Question: I couldn't find the answer to this in the multitude of similar, but not quite the same questions on the site. Let's say I have a character string in a variable, which is a direct representation of the plotmath expression I want to use, e.g. '"R^2"'. How can I substitute that into an 'expression' so it's rendered as plotmath? I'm going crazy trying every combination but I can't get it to work...
'''
# What I want...
mn <- "R^2"
# Using expression directly to show what I'd like to get
plot( 1 , main = expression(R^2) )
'''

'''
# What I tried to substitute the value of 'mn' into an expression
plot( 1 , main = expression( mn ) )
plot( 1 , main = bquote( .(mn) ) )
plot( 1 , main = bquote( paste( .(mn) ) ) )
plot( 1 , main = do.call( expression , list( mn ) ) )
plot( 1 , main = do.call( expression , list( bquote( .(mn) ) ) ) )
plot( 1 , main = do.call( expression , list( bquote( paste( .(mn) ) ) ) ) ) #getting silly
plot( 1 , main = deparse( substitute( mn , list( mn = mn ) ) ) )
'''
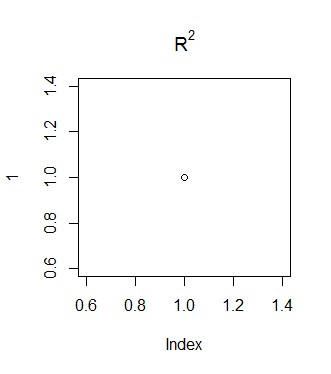
Answer: Here, 'parse' will do the trick:
'''
mn <- "R^2"
plot(1, main = parse(text = mn))
'''